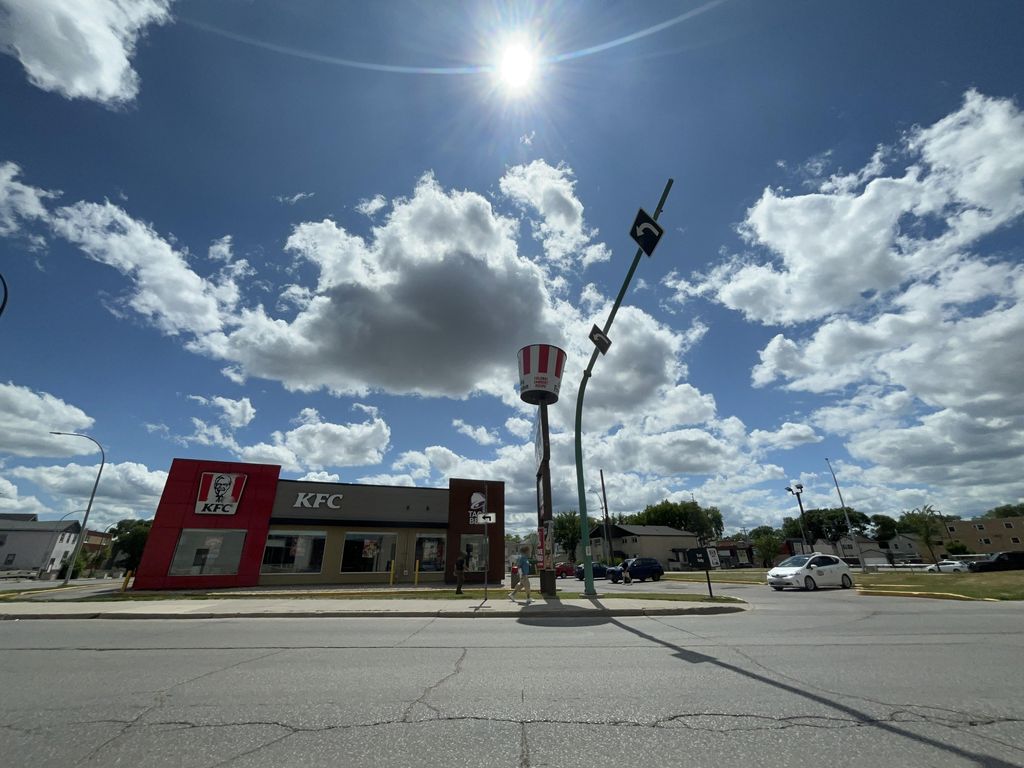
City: winnipeg